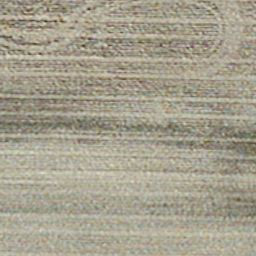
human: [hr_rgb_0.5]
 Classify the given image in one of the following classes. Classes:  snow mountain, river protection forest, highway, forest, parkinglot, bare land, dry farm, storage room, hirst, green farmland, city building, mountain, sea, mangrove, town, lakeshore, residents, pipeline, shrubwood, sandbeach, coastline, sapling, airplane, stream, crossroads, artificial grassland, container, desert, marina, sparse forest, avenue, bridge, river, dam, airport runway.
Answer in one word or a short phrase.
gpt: dry farm